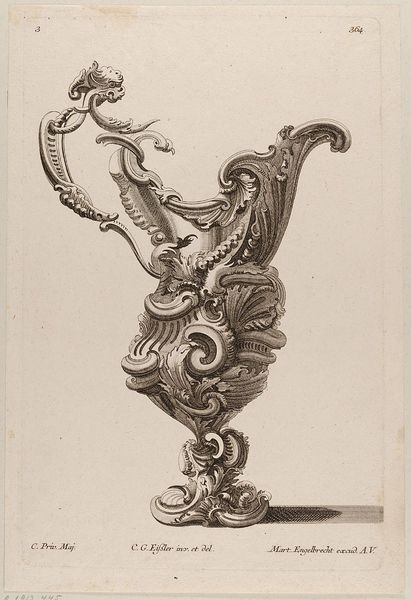
Titel: Eine Kanne
Künstler: Caspar Gottlieb Eisler
Standort: Hamburg
Institution: Museum für Kunst und Gewerbe Hamburg
Schlagwörter: ornament, rokoko, kanne, vase, grafik, graphik, ornamente, fotografie, photographie, druck, druckgraphik, druckgrafik, radierung, entwurf, kunstgewerbe, vegetabil, kunsthandwerk, rocaille, goldschmiedearbeit, tafelgeschirr, style, reproduktionen, industriedesign, druckerzeugnisse, muschelwerk, ornamentstich, vorlageblätter, eißler, engelbrecht, 364